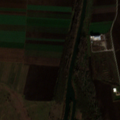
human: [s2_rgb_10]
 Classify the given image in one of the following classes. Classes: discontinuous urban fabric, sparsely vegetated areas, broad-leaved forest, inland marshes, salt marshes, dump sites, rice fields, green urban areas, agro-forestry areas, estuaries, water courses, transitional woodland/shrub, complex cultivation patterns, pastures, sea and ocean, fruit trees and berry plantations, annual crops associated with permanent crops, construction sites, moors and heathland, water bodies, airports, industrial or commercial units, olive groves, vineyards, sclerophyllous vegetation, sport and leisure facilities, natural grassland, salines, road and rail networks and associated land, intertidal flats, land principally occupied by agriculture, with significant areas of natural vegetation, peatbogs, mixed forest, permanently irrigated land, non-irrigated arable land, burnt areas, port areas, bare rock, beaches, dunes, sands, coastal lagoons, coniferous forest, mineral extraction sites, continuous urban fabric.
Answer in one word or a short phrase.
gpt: non-irrigated arable land, pastures, transitional woodland/shrub, water courses